Field crop: maize
Growth stage: 2
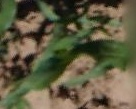
Species: maize